Question: I have created a scatterplot using the 'plot()' function. This plot represents multiple territories in a given area but I want to give a sense to the scale of these territories.
It is a large dataset and I am also using 'points()' to help include all information onto one plot. Please see the attached code.
'''
plot(c.aus1.1FG$x.position,c.aus1.1FG$y.position,ylim=c(80,130),xlim=c(140,240),xaxt='n',yaxt= 'n',pch=18,col="yellow",xlab="", ylab="",cex=0.75)
points(c.aus1.2FG$x.position,c.aus1.2FG$y.position,pch=18, col="yellow",cex=0.75)
points(c.aus1.3FG$x.position,c.aus1.3FG$y.position,pch=18, col="yellow", cex=0.75)
points(c.aus2.1FG$x.position,c.aus2.1FG$y.position,pch=18, col="blue", cex=0.75)
points(c.aus2.2FG$x.position,c.aus2.2FG$y.position,pch=18, col="blue", cex=0.75)
points(c.aus3.1FG$x.position,c.aus3.1FG$y.position,pch=18, col="dark red", cex=0.75)
points(c.aus3.2FG$x.position,c.aus3.2FG$y.position,pch=18, col="dark red", cex=0.75)
points(c.aus3.3FG$x.position,c.aus3.3FG$y.position,pch=18, col="dark red", cex=0.75)
points(c.aus4.1FG$x.position,c.aus4.1FG$y.position,pch=18, col="orange", cex=0.75)
points(c.aus4.2FG$x.position,c.aus4.2FG$y.position,pch=18, col="orange", cex=0.75)
points(c.aus4.3FG$x.position,c.aus4.3FG$y.position,pch=18, col="orange", cex=0.75)
points(c.aus4.4FG$x.position,c.aus4.4FG$y.position,pch=18, col="orange", cex=0.75)
points(c.aus5.1FG$x.position,c.aus5.1FG$y.position,pch=18, col="dark green", cex=0.75)
points(c.aus5.2FG$x.position,c.aus5.2FG$y.position,pch=18, col="dark green", cex=0.75)
points(c.aus5.3FG$x.position,c.aus5.3FG$y.position,pch=18, col="dark green", cex=0.75)
points(c.aus6.1FG$x.position,c.aus6.1FG$y.position,pch=18, col="purple", cex=0.75)
points(c.aus6.2FG$x.position,c.aus6.2FG$y.position,pch=18, col="purple", cex=0.75)
points(c.aus6.3FG$x.position,c.aus6.3FG$y.position,pch=18, col="purple", cex=0.75)
points(c.aus6.4FG$x.position,c.aus6.4FG$y.position,pch=18, col="purple", cex=0.75)
points(c.aus7.1FG$x.position,c.aus7.1FG$y.position,pch=18, cex=0.75)
points(c.aus7.2FG$x.position,c.aus7.2FG$y.position,pch=18, cex=0.75)
points(c.aus7.3FG$x.position,c.aus7.3FG$y.position,pch=18, cex=0.75)
points(c.aus8.1FG$x.position,c.aus8.1FG$y.position,pch=18,col="red", cex=0.75)
points(c.aus8.2FG$x.position,c.aus8.2FG$y.position,pch=18,col="red", cex=0.75)
points(c.aus8.3FG$x.position,c.aus8.3FG$y.position,pch=18,col="red", cex=0.75)
points(c.aus8.4FG$x.position,c.aus8.4FG$y.position,pch=18,col="red", cex=0.75)
points(c.aus9.1FG$x.position,c.aus9.1FG$y.position,pch=18, col="grey", cex=0.75)
points(c.aus9.2FG$x.position,c.aus9.2FG$y.position,pch=18, col="grey", cex=0.75)
points(c.aus9.3FG$x.position,c.aus9.3FG$y.position,pch=18, col="grey", cex=0.75)
'''
This provides the following plot. How do you add a distance scale to the plot at the top right/bottom right?

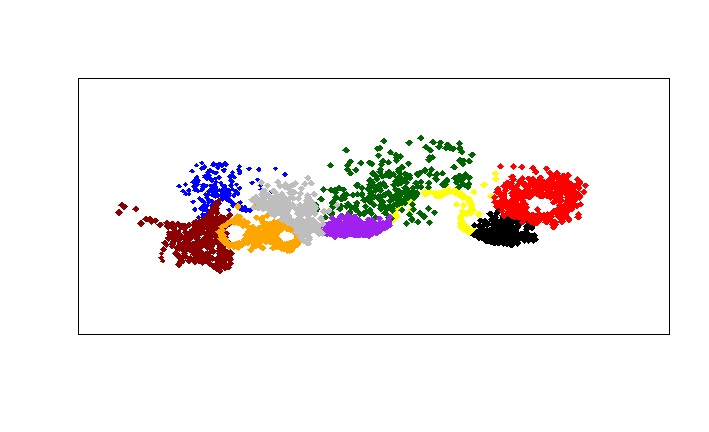
Answer: As you are plotting spatial data, you might as well use 'coordinates' and 'scalebar' from the 'raster' package:
'''
library(raster)
# generate x and y coordinate and grouping variable P
set.seed(1)
x = runif(min = 0, max = 100, n = 20)
y = runif(min = 200, max = 400, n = 20)
P = rep(1:4, each = 5, len = 20) # first 4 only.
# generate a data frame
my_points = data.frame(x,y,P)
# define x and y as coordinates, creates a SpatialPointsDataFrame
coordinates(my_points)<-~x+y
# plot the point data
plot(my_points, col=my_points$P, pch=3, axes=T)
# add scale bar
scalebar(d = 50, xy = c(100,350), type = 'bar', divs = 2, below = 'm')
'''
If you don't want to use 'raster', you can manually create a bar, perhaps like this:
'''
# or manual, without raster package
plot(x,y, col=P, pch=3)
# add a line for scale, covering distance between x0 and x1
segments(x0 = 80, x1 = 100, y0 = 350, y1 = 350, lwd=3, lend=2)
# alternative with an arrow
arrows(x0 = 80, x1 = 100, y0 = 350, y1 = 350, lwd=3, lend=2, code = 3, angle = 90, len=0.1)
# add text label to line
text(x = 90, y = 360, labels = '20 m')
'''